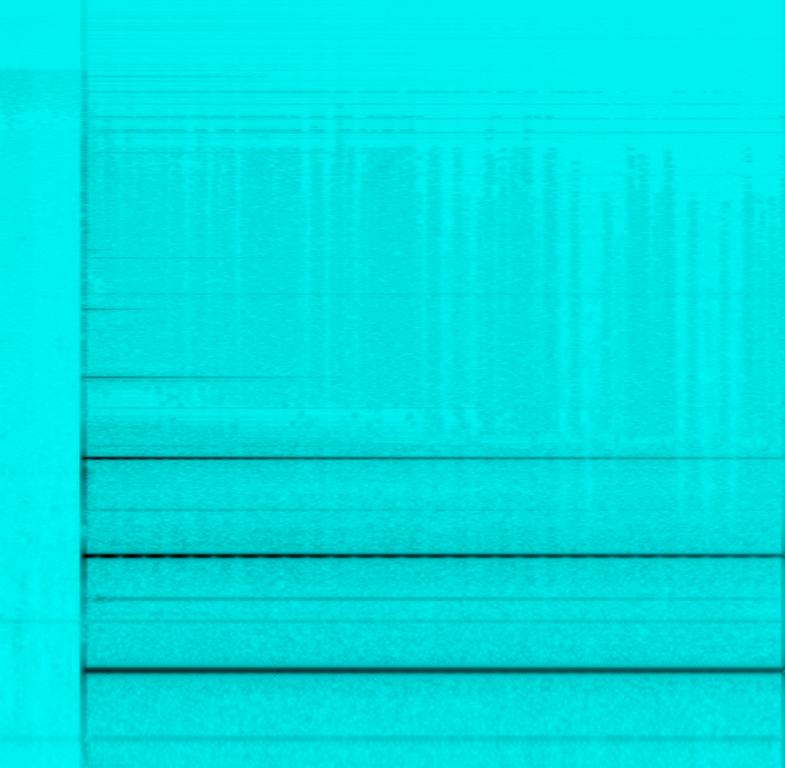
Someone is hitting a  high pitched singing bowl that rings out for a long time. This song may be playing during a meditation session.